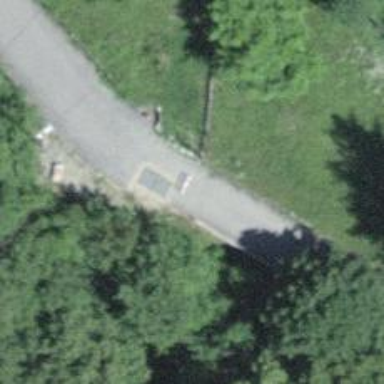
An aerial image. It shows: Cycle barrier.